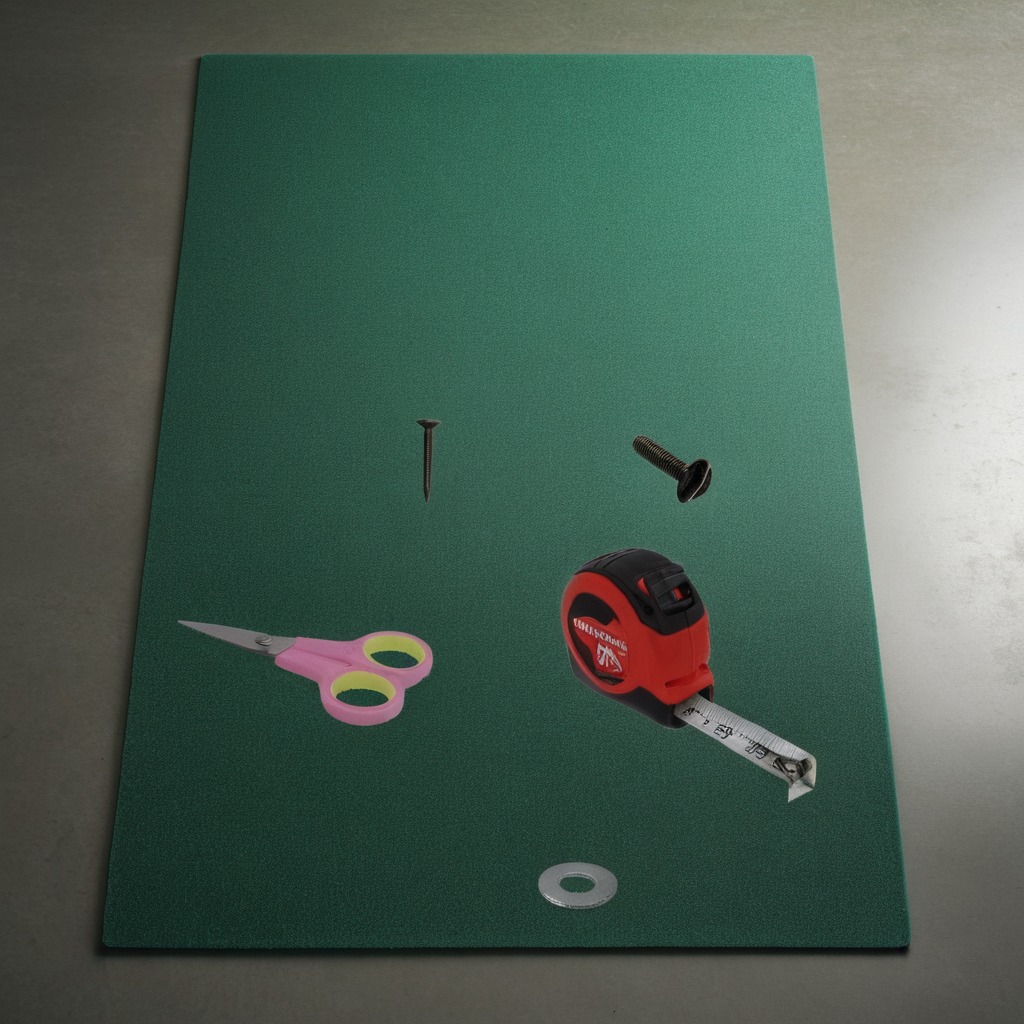
A flat metal washer, a measuring tape, a metal machine screw, an iron nail, and a pair of scissors are lying on the green rubber mat.